Field crop: maize
Growth stage: 2
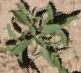
Species: atriplex